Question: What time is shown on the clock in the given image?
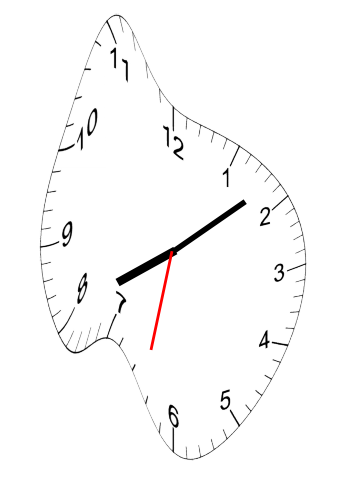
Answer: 08:08:32